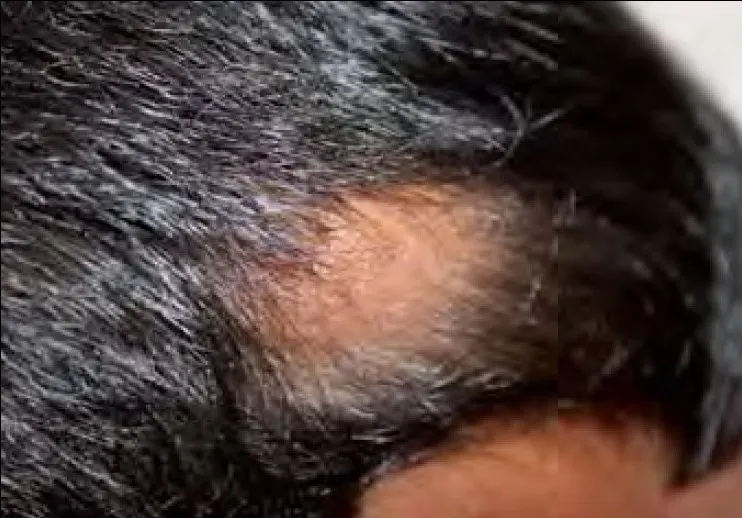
A 12-year-old boy with circumscribed alopecic patch on the scalp.
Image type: medical_photograph (skin_photograph)